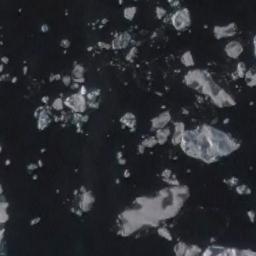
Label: sea_ice